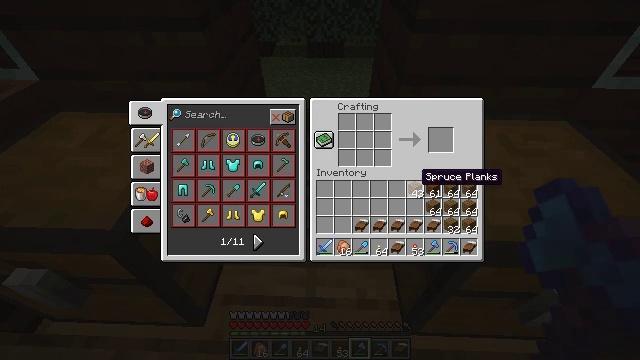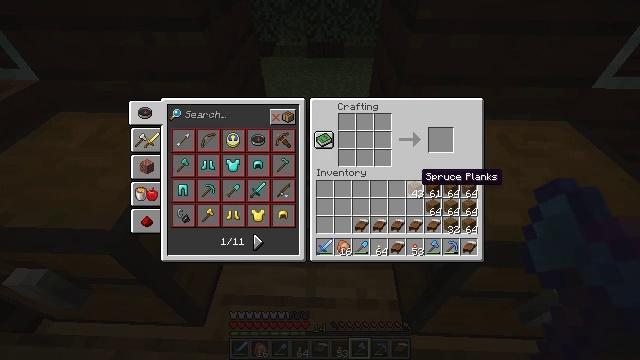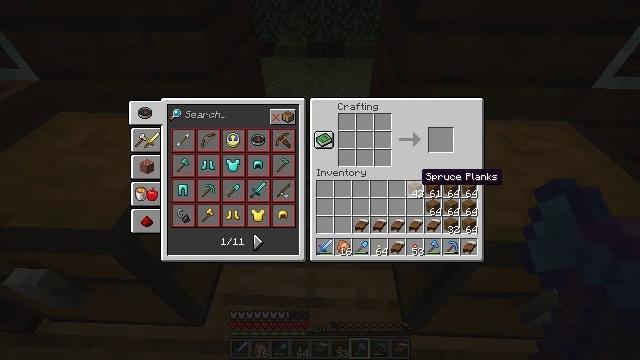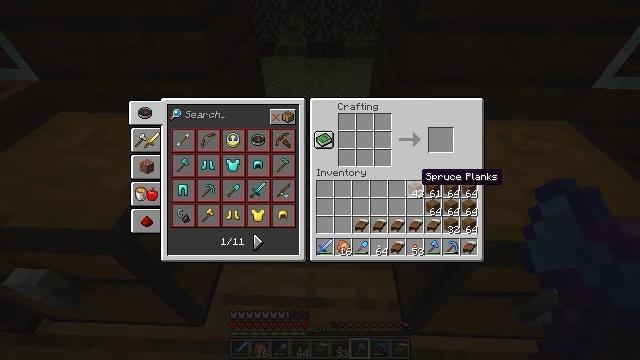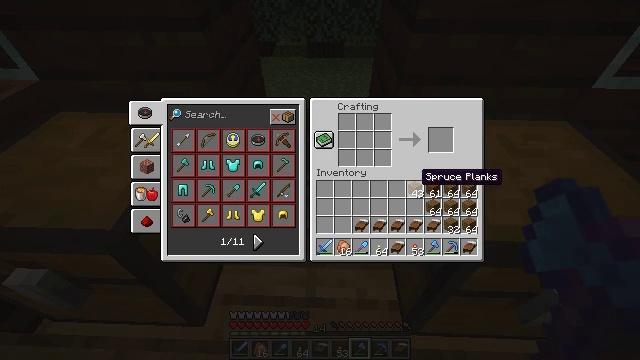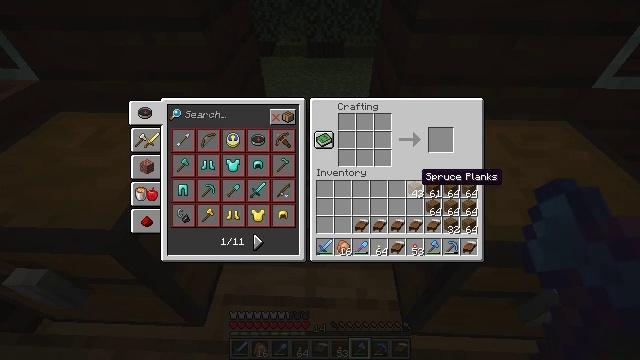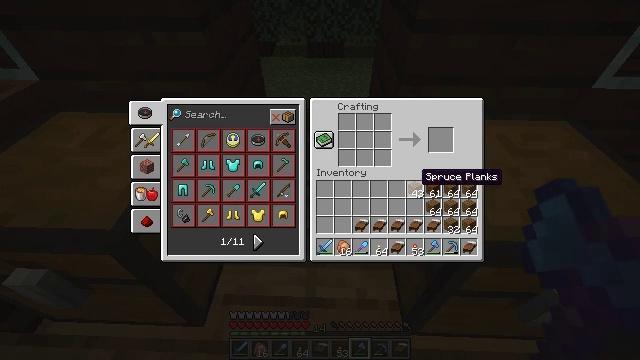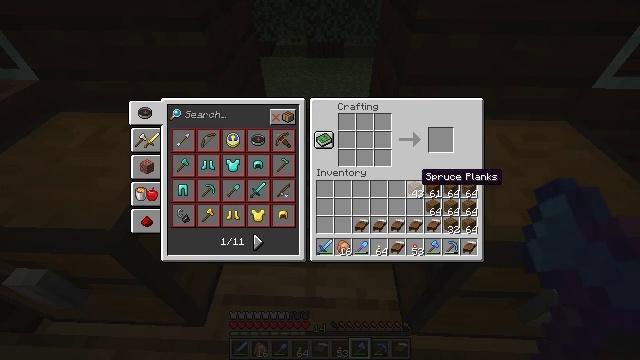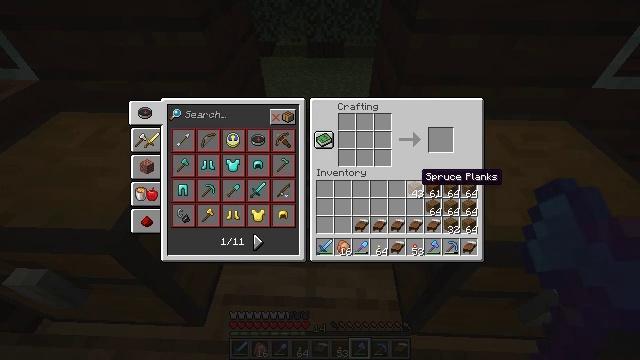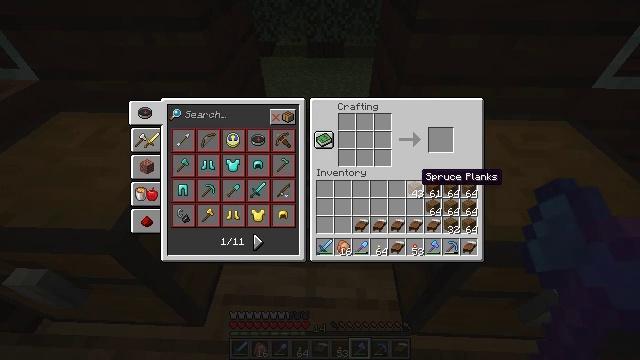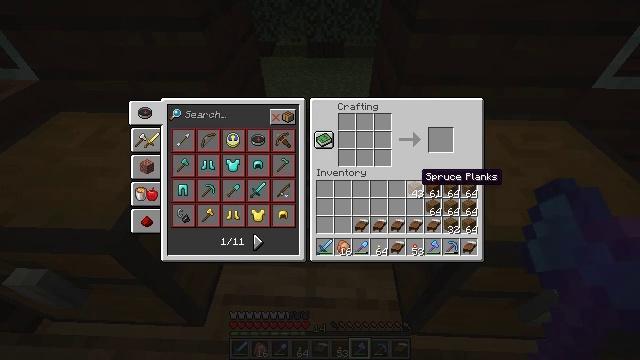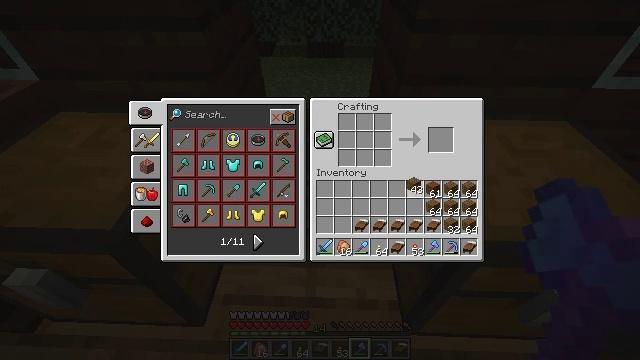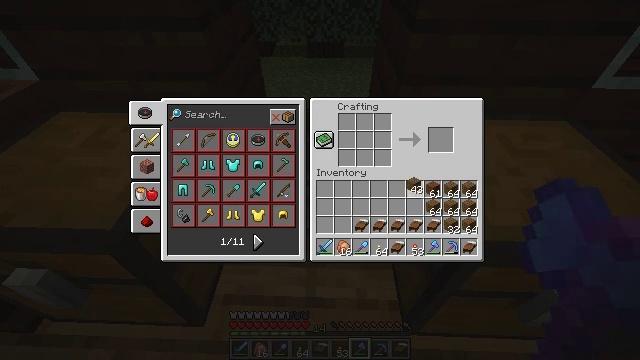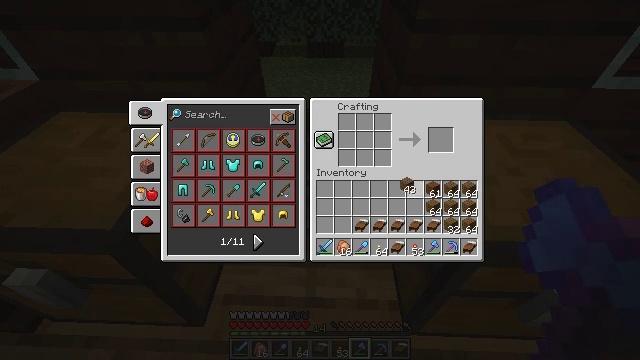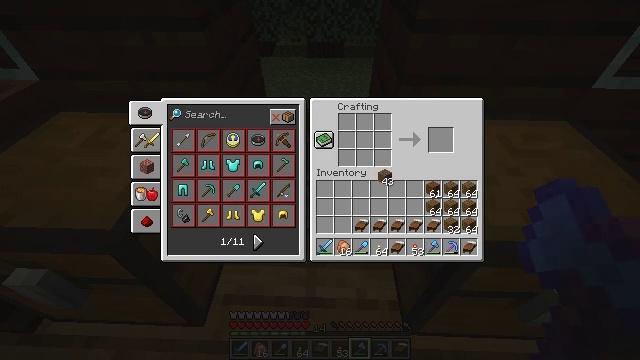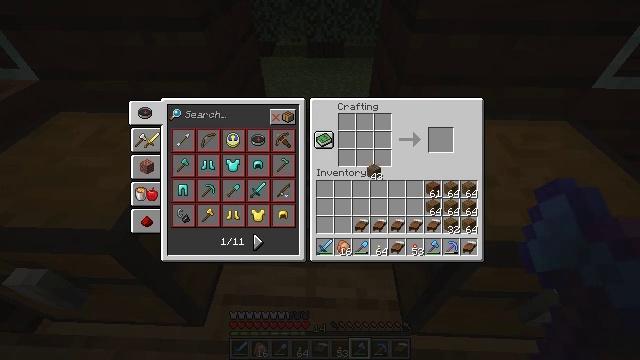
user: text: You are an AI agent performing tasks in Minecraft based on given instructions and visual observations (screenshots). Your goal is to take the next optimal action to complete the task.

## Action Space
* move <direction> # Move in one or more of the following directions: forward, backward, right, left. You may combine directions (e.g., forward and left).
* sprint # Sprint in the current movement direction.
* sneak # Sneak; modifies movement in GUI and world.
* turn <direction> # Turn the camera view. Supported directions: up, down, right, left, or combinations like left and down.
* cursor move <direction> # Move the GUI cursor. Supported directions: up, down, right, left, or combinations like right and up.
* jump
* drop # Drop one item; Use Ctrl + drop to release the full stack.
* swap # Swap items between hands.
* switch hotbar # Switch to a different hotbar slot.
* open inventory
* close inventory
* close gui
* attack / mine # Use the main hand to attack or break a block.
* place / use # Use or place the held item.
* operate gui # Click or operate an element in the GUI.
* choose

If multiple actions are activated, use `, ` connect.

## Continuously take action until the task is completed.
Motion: motion action
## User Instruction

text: Combine materials to craft a brown bed.
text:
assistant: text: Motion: no_op
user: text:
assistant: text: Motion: no_op
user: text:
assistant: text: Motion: no_op
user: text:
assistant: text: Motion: no_op
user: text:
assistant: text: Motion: no_op
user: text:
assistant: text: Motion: no_op
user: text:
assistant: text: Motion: no_op
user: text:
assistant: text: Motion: no_op
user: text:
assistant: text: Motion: no_op
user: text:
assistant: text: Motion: no_op
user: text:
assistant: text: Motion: operate gui
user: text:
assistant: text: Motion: operate gui
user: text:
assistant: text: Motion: cursor move left
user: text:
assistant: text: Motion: cursor move left and up
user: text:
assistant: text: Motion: cursor move left
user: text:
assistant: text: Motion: no_op
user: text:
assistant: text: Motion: no_op
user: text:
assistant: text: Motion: no_op
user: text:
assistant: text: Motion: no_op
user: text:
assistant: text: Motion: cursor move left
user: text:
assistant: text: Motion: no_op
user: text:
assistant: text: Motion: no_op
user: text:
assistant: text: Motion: no_op
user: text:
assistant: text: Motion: no_op
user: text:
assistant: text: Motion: no_op
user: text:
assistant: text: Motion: no_op
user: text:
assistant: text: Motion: operate gui
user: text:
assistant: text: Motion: operate gui
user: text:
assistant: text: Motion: cursor move right, operate gui
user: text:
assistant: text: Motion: cursor move right, operate gui